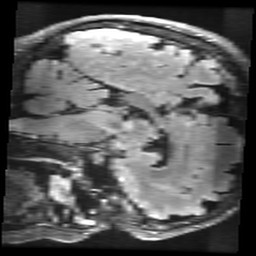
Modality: FLAIR
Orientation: sagittal
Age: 60
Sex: female
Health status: healthy
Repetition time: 12 s
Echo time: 0.09782 s